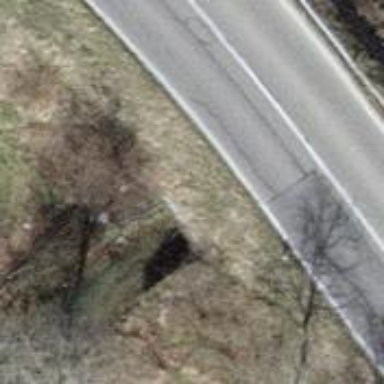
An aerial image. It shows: Culvert tunnel.